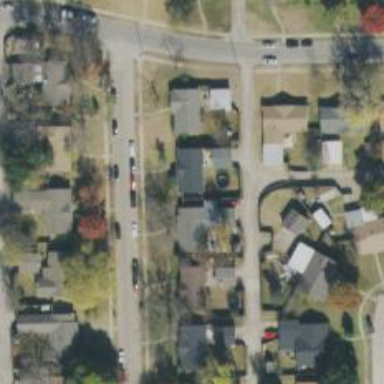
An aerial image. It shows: Alley classified as service road.